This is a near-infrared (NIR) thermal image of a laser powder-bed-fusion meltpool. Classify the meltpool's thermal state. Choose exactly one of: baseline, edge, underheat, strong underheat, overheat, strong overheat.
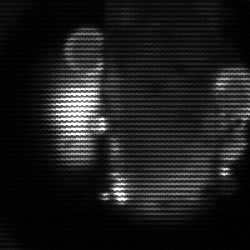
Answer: strong underheat